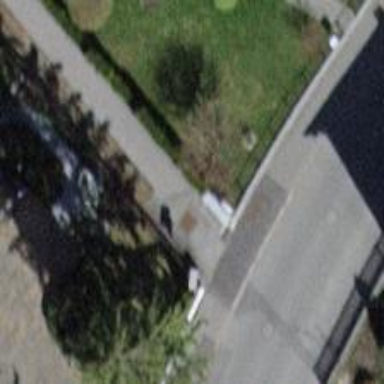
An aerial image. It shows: Bollard barrier.